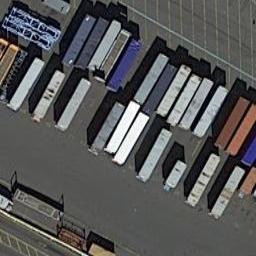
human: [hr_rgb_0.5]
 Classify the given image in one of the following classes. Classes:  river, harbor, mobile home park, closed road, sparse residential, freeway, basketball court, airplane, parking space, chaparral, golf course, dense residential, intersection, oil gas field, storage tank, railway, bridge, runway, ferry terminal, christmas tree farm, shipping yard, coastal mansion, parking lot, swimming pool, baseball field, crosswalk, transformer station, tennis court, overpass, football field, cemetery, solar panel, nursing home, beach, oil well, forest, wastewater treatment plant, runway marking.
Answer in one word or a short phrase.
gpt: shipping yard